Interaction volume radius: 5 \u00c5
Interaction volume height: 15 \u00c5
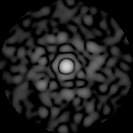
Disorder parameter: 0.847